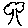
Label: tree